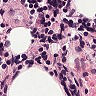
Metastatic tissue present: no